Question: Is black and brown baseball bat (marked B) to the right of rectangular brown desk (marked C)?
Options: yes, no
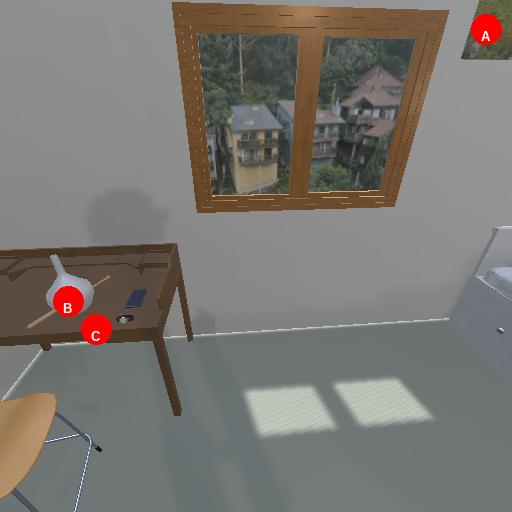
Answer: yes